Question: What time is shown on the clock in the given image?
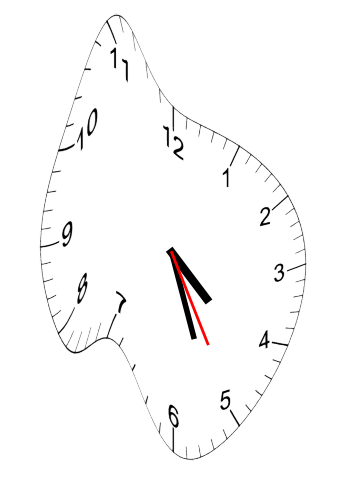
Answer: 04:26:25